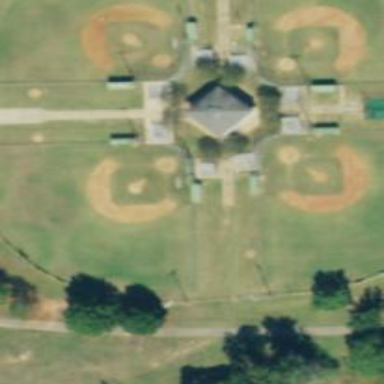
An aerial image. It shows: Baseball pitch for leisure and sports activities.